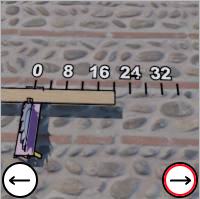
Task: length
Answer: 20
First scale value: 8.0